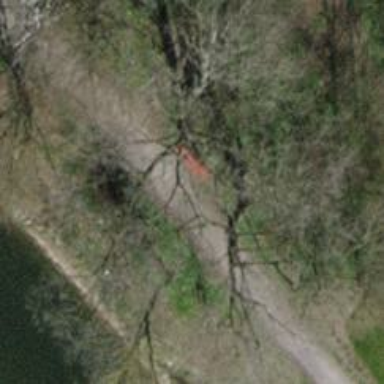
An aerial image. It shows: Red bench.